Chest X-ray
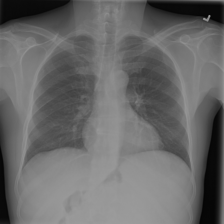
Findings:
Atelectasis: negative
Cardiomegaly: negative
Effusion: negative
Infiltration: negative
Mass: negative
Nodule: negative
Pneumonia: negative
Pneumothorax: negative
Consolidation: negative
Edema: negative
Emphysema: negative
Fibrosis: negative
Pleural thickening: negative
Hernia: negative